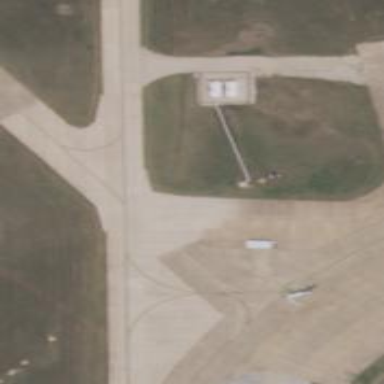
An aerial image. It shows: View of taxiway at the airport.